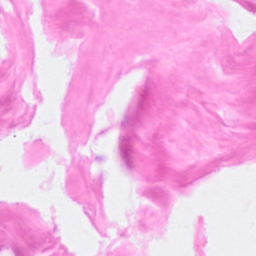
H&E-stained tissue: Breast